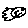
Label: fish